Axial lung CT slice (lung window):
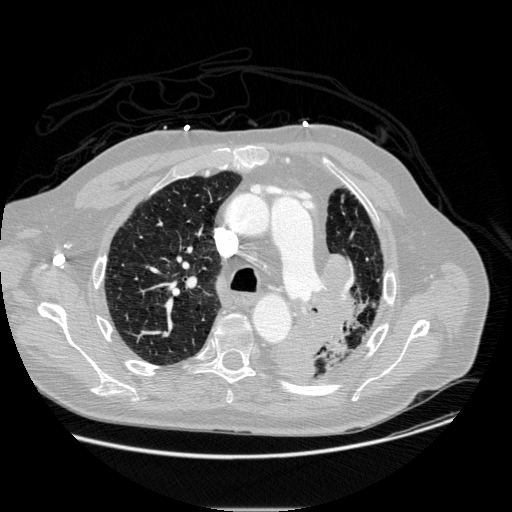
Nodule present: no